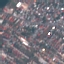
Label: Residential